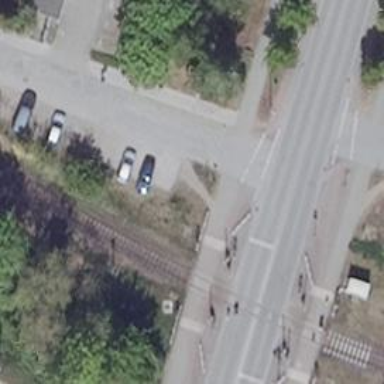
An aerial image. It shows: Residential road with designated cycle lane.